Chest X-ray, PA view. Patient: 65 years old, sex F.
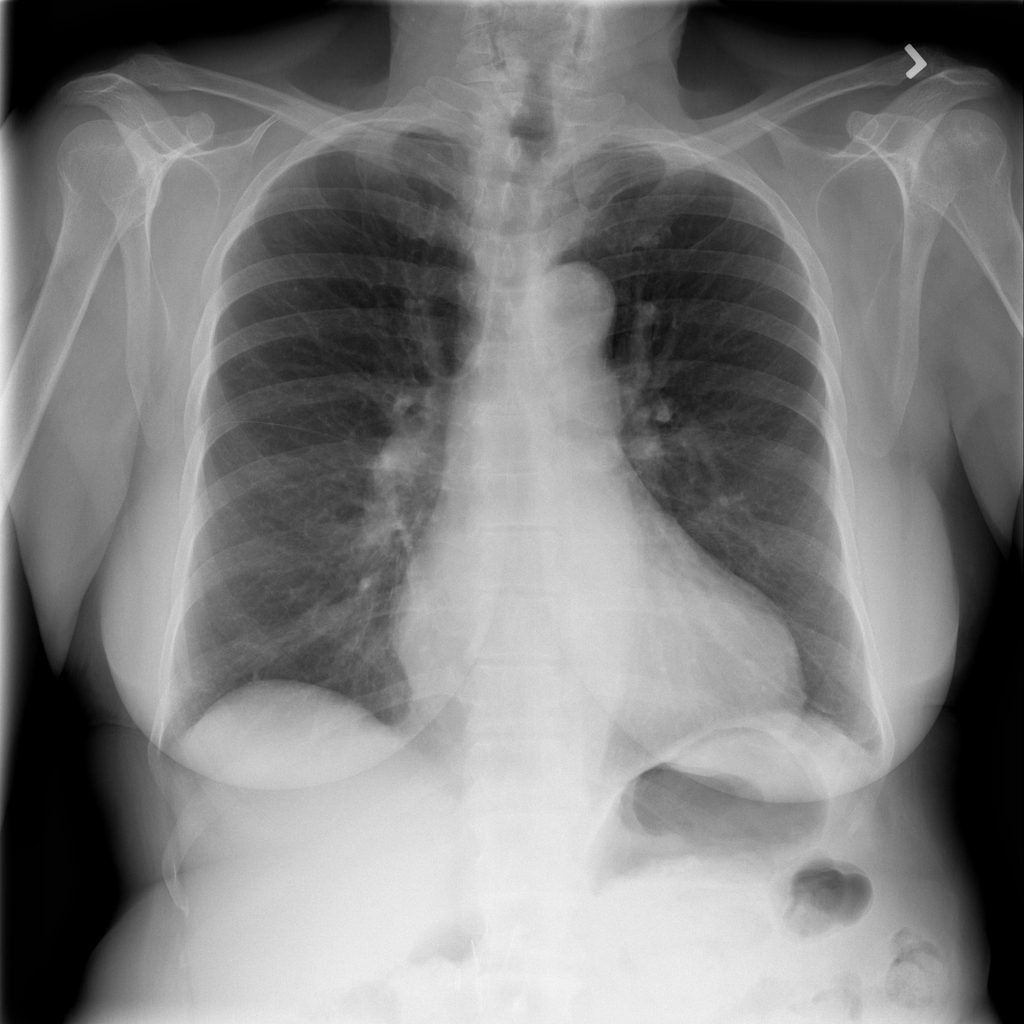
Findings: Cardiomegaly